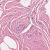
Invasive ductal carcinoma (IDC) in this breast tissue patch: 0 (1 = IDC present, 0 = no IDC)